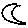
Label: moon